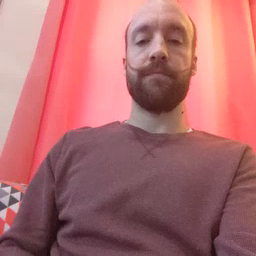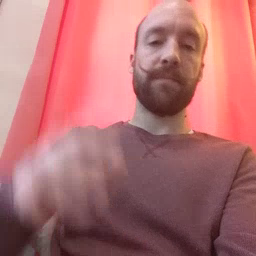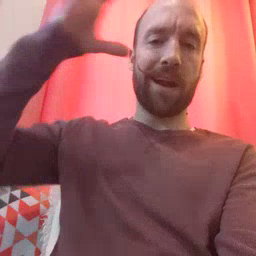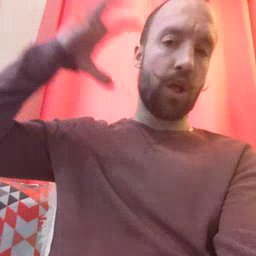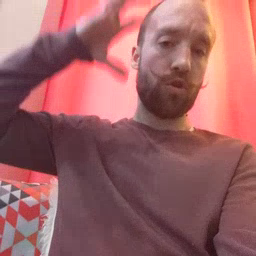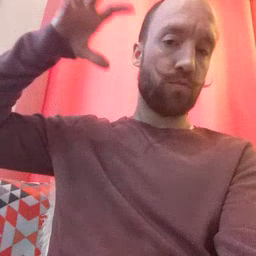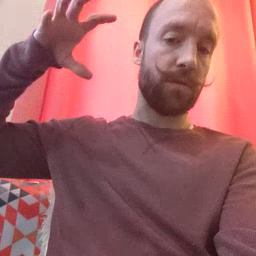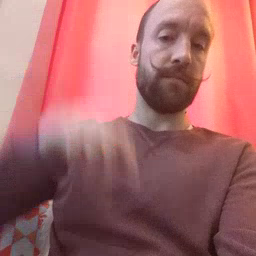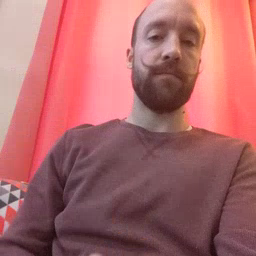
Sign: cloud